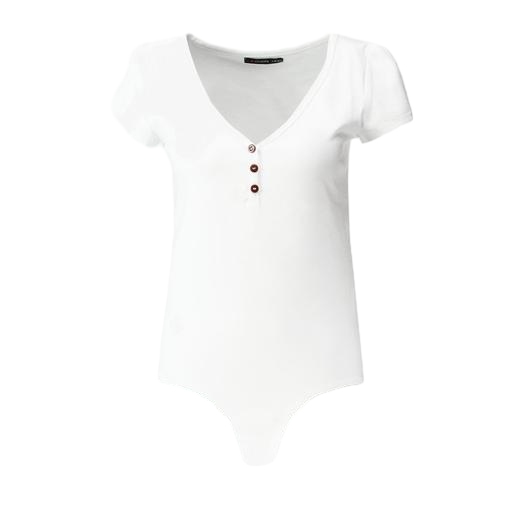
white body suit, white short sleeved button, white short sleeve button, white background